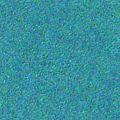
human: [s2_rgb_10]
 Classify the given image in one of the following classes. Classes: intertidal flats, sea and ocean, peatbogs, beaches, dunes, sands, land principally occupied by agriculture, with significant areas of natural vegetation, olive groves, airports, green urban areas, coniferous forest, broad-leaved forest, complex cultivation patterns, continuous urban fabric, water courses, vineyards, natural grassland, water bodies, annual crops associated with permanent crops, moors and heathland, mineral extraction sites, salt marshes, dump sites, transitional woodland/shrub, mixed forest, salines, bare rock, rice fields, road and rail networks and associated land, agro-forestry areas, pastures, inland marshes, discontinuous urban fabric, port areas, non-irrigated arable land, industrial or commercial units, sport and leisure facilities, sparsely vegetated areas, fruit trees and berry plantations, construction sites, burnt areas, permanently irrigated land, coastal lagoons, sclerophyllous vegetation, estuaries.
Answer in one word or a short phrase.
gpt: sea and ocean